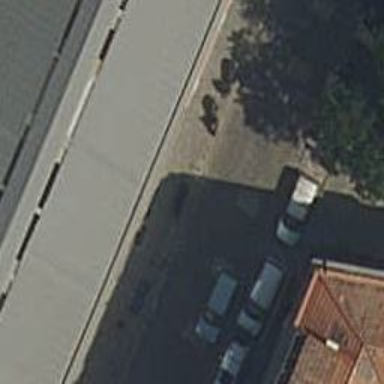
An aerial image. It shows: Bicycle parking area.